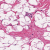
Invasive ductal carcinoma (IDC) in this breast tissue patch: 0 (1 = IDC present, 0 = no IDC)